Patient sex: F
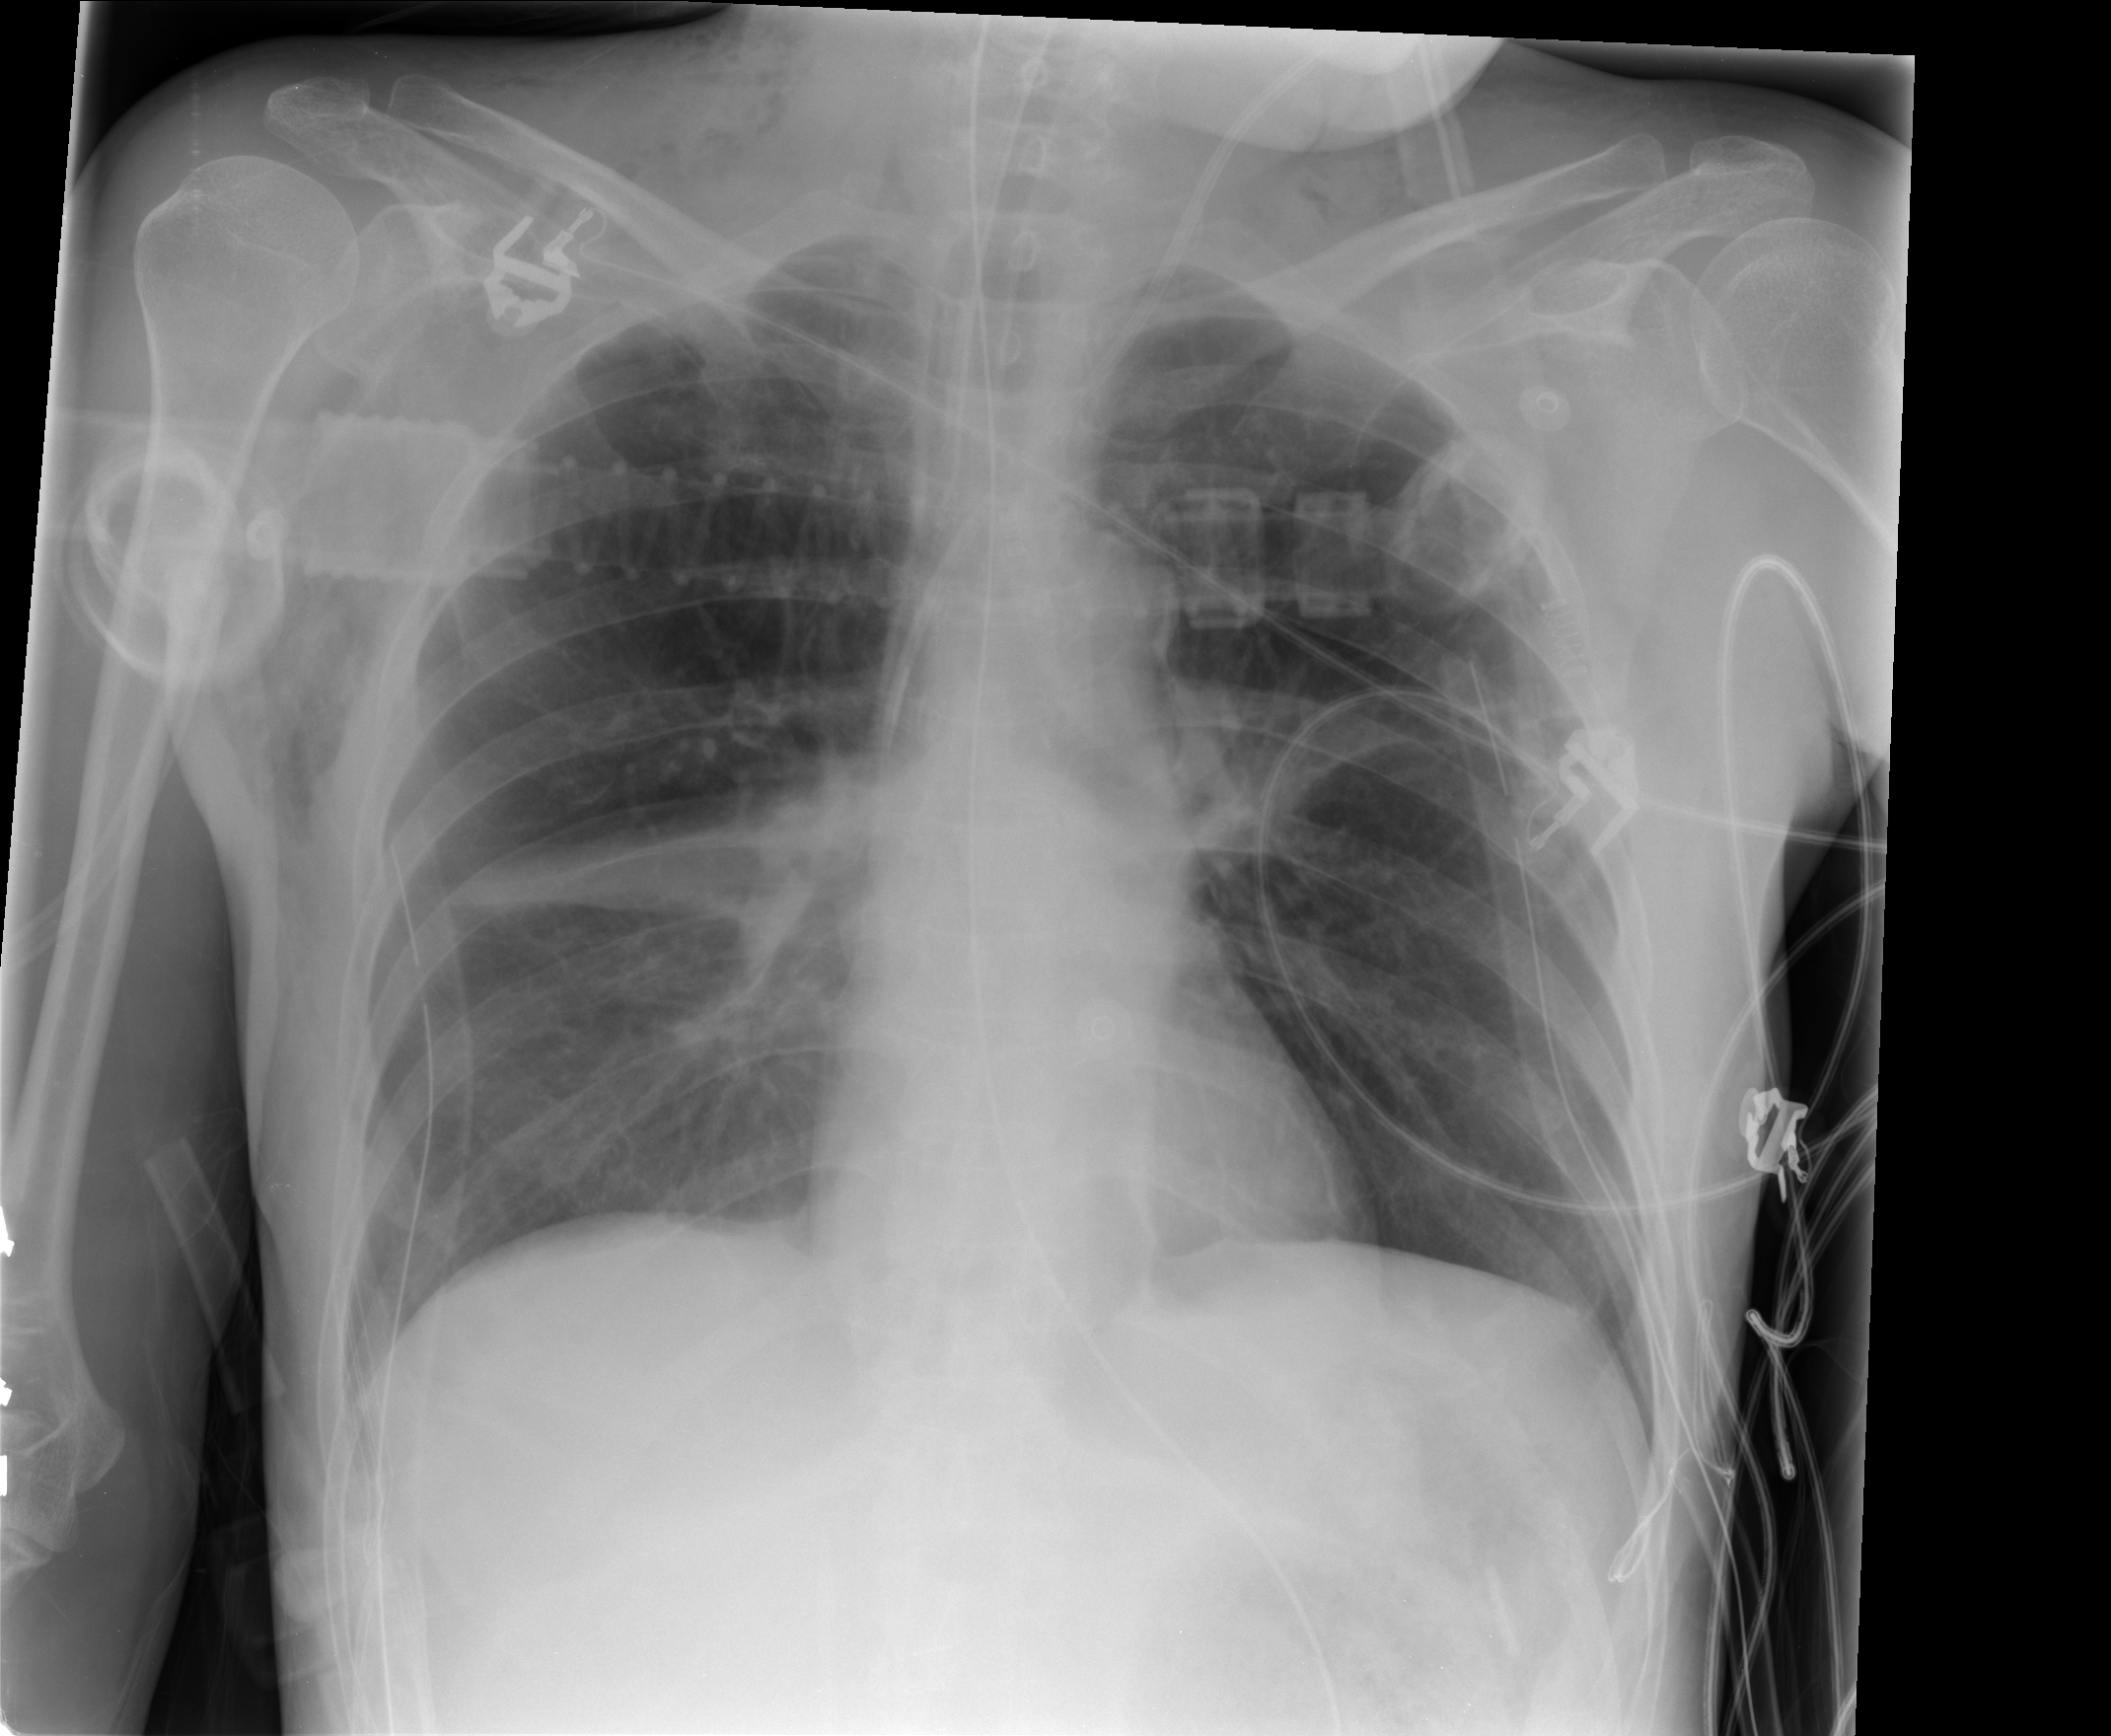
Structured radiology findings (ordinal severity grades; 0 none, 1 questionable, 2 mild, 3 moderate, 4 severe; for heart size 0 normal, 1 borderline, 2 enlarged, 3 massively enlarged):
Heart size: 0
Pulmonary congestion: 0
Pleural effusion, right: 0
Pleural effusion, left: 0
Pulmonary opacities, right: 0
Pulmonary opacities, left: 0
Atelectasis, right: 2
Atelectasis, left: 0